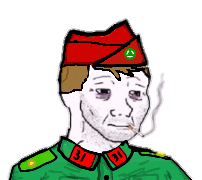
Label: 5_Doomer